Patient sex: M
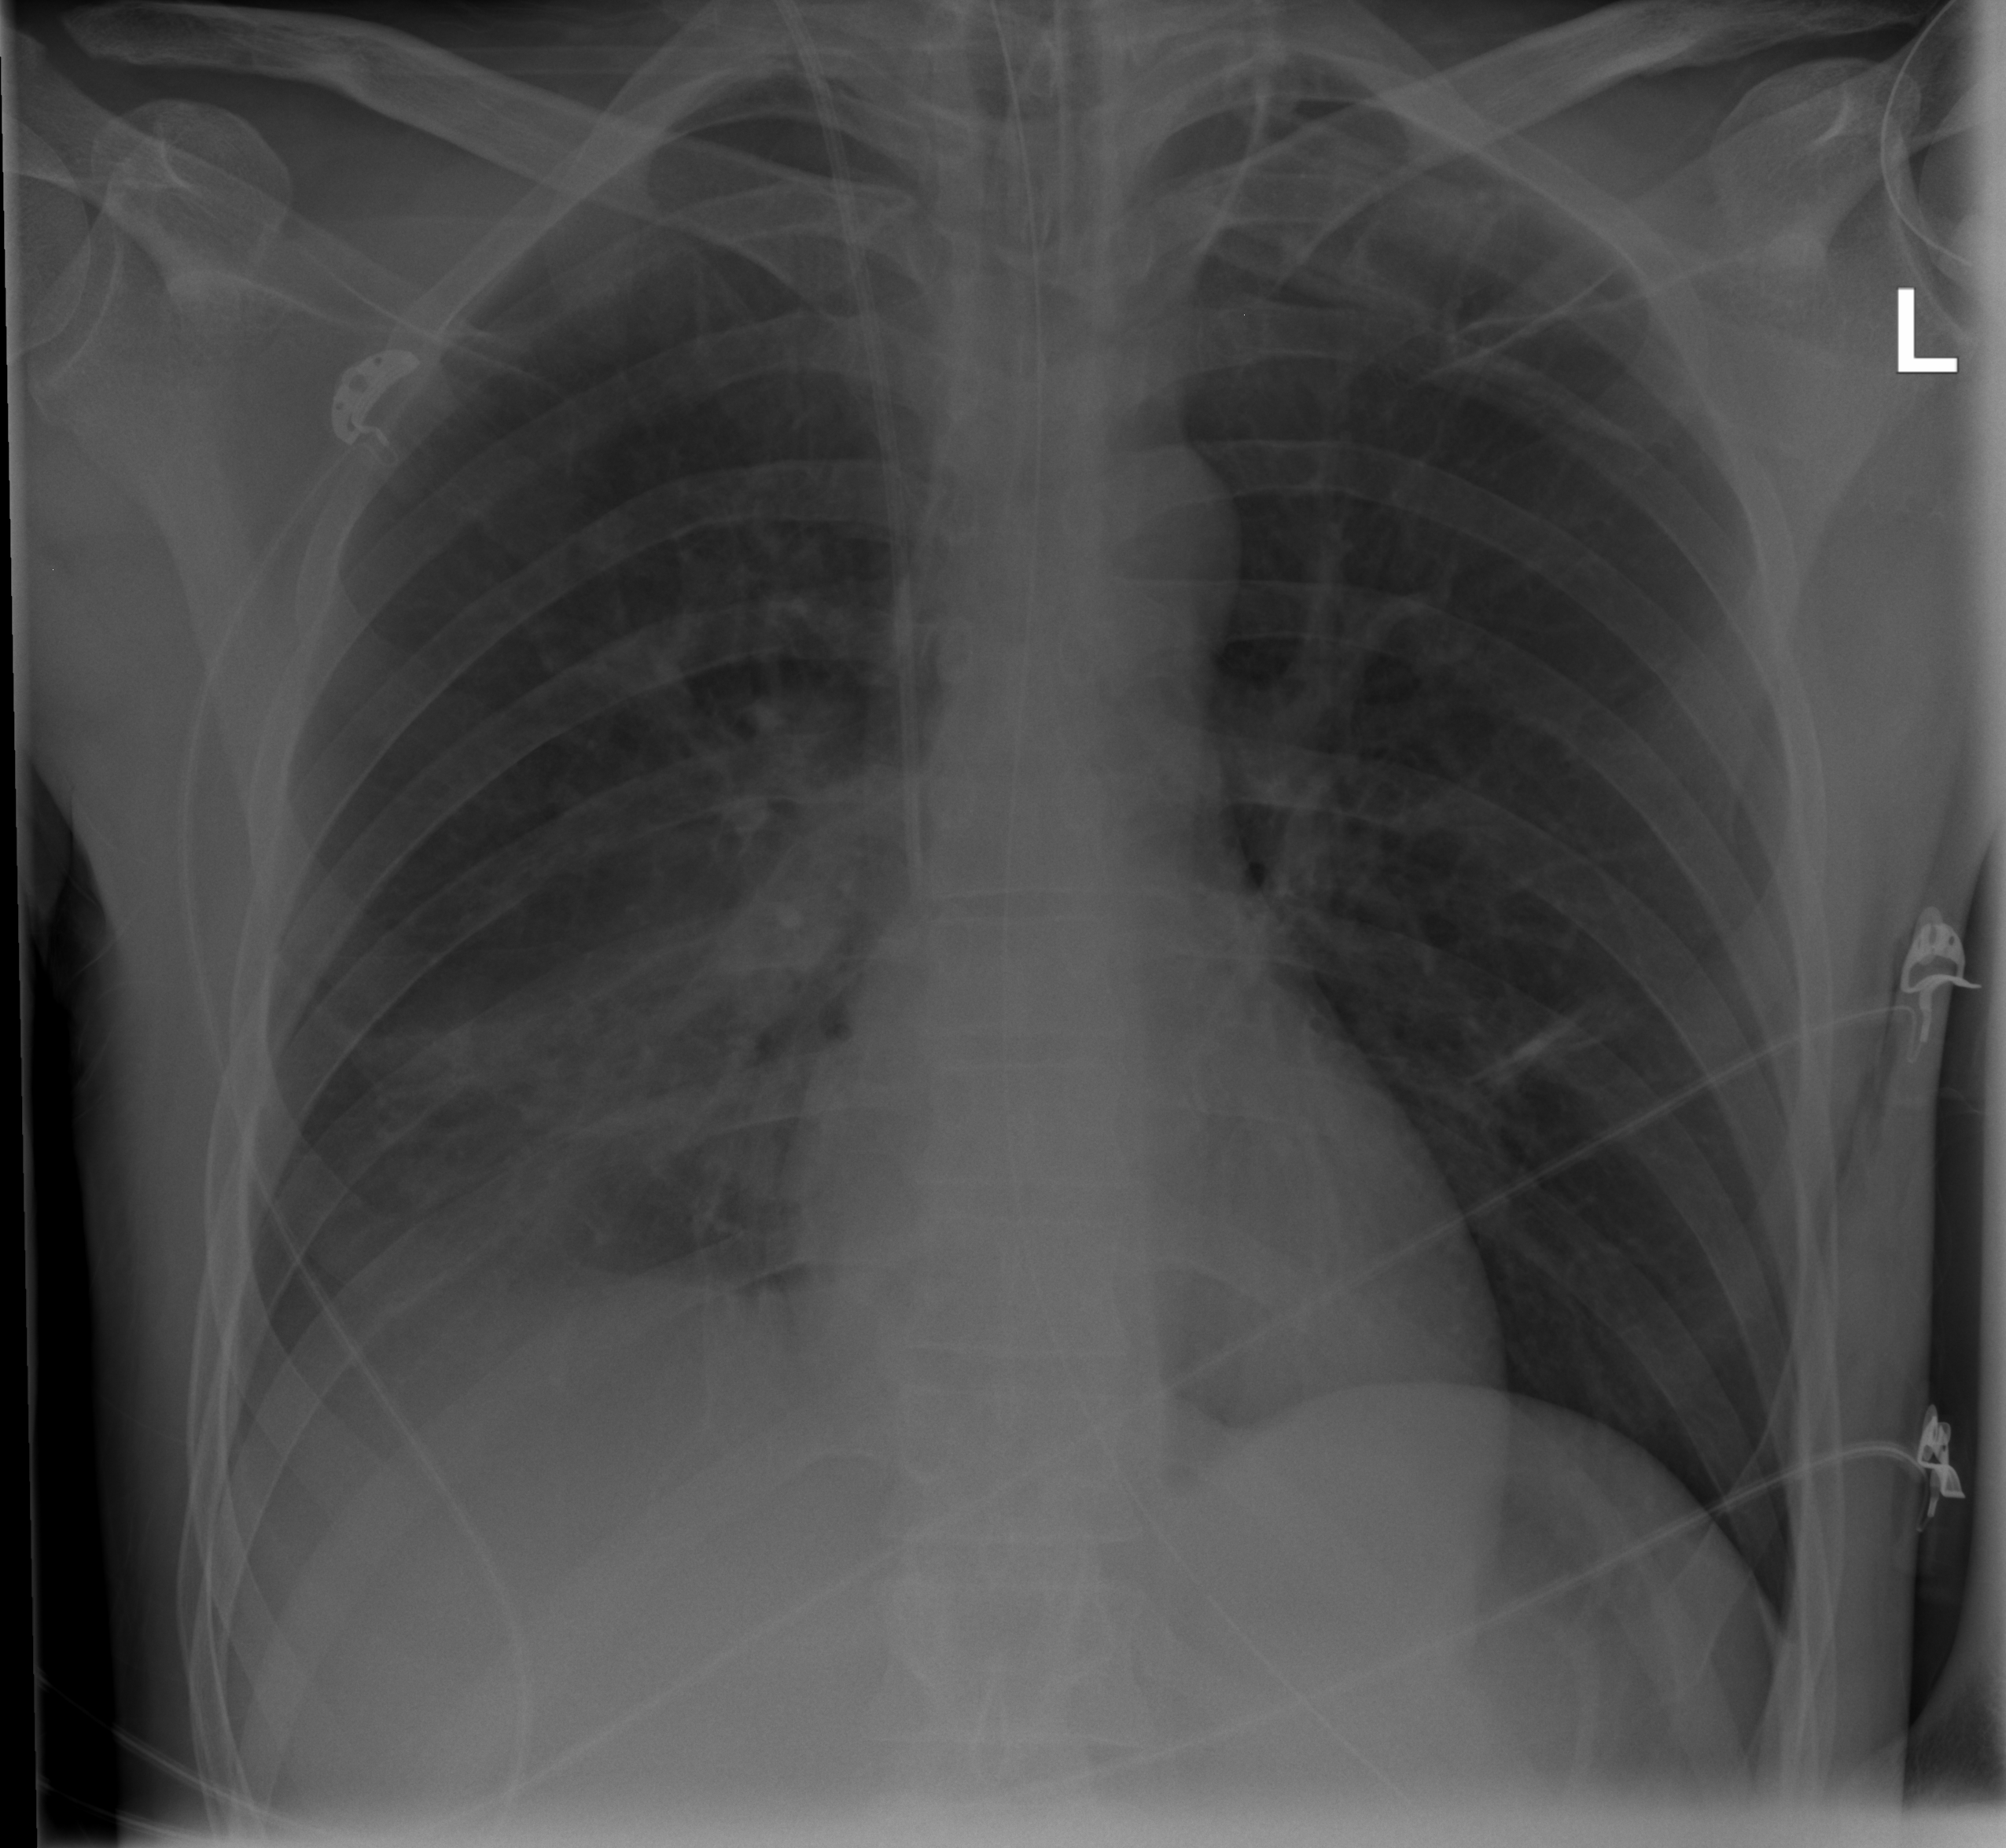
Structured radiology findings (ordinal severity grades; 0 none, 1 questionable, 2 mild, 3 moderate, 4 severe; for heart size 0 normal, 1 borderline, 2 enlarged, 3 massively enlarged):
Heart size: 0
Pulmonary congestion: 0
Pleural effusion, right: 1
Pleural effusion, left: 0
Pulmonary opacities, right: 2
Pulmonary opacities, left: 0
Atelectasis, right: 2
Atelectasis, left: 0